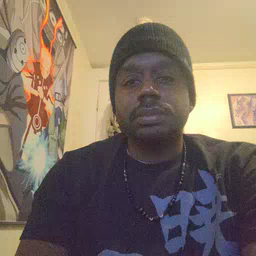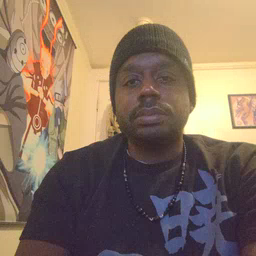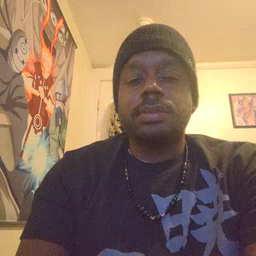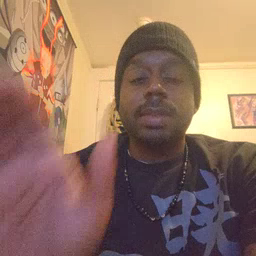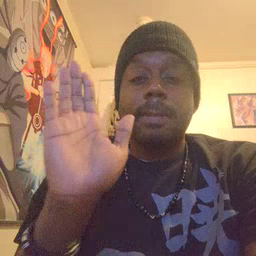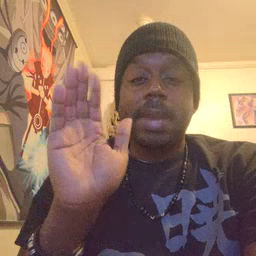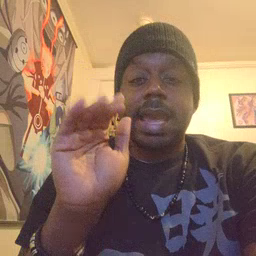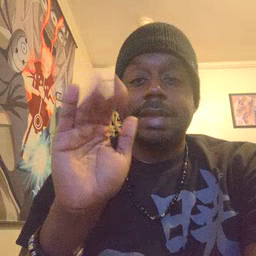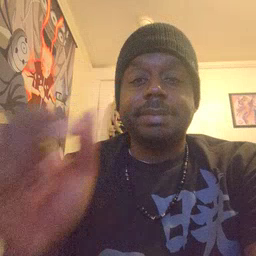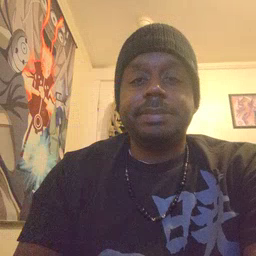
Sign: bye